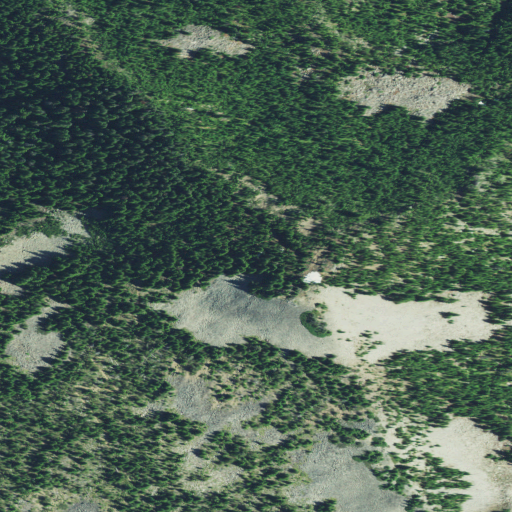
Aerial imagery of mountain in Oregon named Bear Point containing grassland, evergreen forest, barren land, and shrub